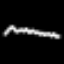
Label: squiggle